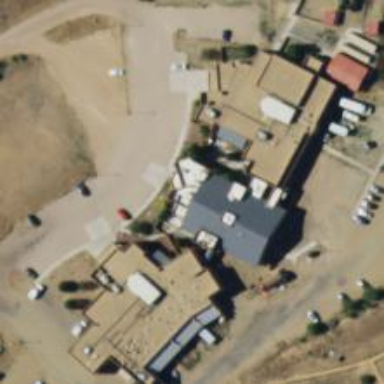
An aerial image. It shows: Veterinary facility.